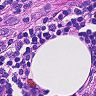
Metastatic tissue present: no